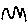
Label: zigzag